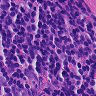
Metastatic tissue present: no